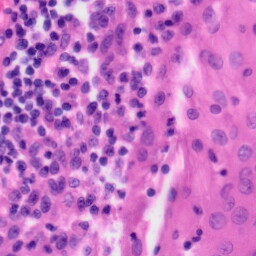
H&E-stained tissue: Tonsil